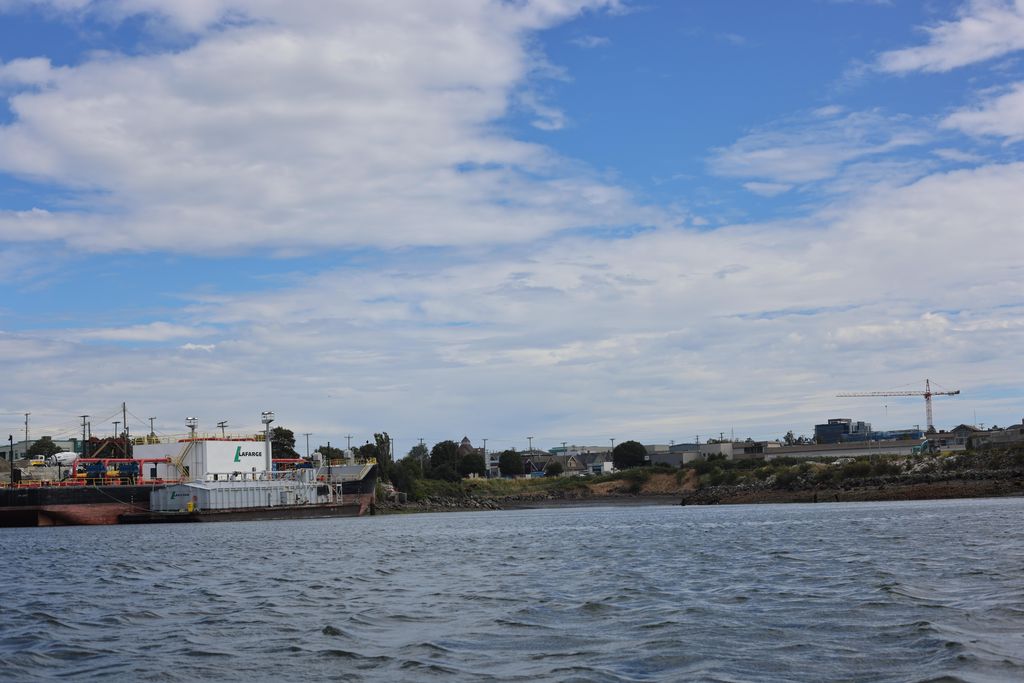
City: victoria